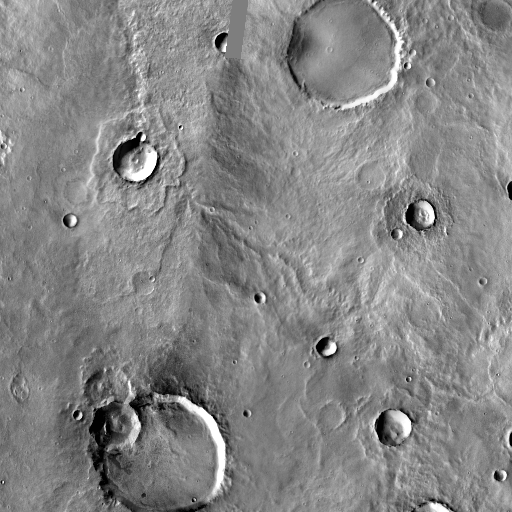
Crater classes present: Background, Other, Layered, Buried